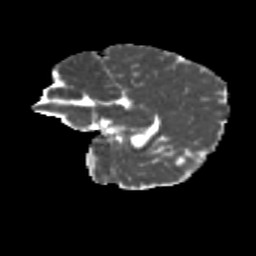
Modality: MD
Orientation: sagittal
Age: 9
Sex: female
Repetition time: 9.512 s
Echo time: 0.089 s